Question: How can I copy the contents of this 'table' using a formula (not VBA or manual copy/paste) into a single column with no blanks?
The content of the table will be changing so we want something dynamic

So the output would be something like:
'''
Home
About Us
Financial Planning
Accounting Services
Contact Us
Our Company
Superannuation
Personal
Our Lcoation
...
... etc
'''
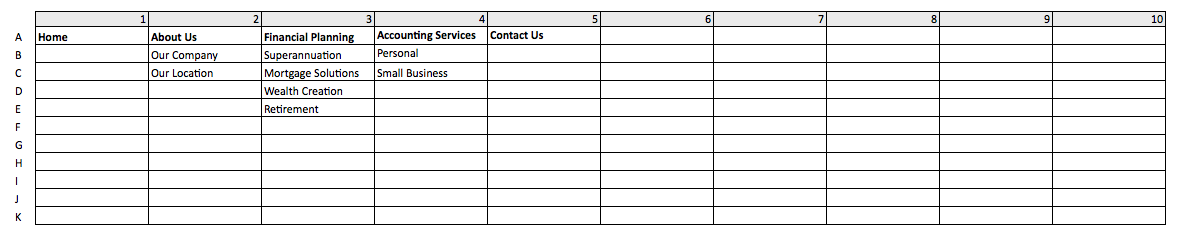
Answer: It's possible to get the result with a single and long array formula, however, I'd prefer a helper column.
Data region: 'A1:E5'
'A6', copied down: array formula
'''
={SMALL((IF($A$1:$E$5="";"";ROW($A$1:$E$5)*1000+COLUMN($A$1:$E$5)));ROW()-ROW($A$6)+1)}
'''
The formula is inserted with -- from formula window. Curled brackets are inserted by Excel, not by a user.
Row number of a non-blank cell is multiplied by 1000, and column number is added to it, giving a unique number. The solution works if there are no more than 999 columns. The numbers are listed in the growing order.
'B6', copied down:
'''
=OFFSET($A$1;INT($A6/1000)-1;$A6-INT($A6/1000)*1000-1)
'''
The number in the helper row is transformed into row and column offset.

<URL>